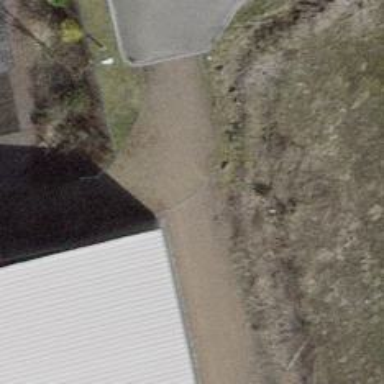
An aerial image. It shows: Entrance with barrier.